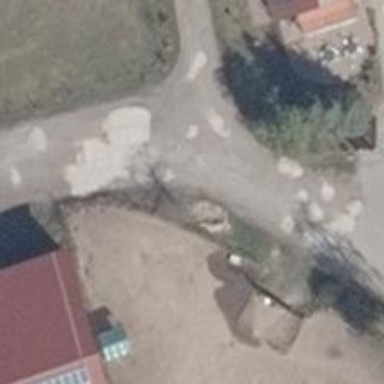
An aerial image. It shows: Residential road with asphalt surface.